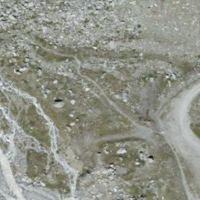
EUNIS habitat code: 48
Species observed at this site:
Dryas octopetala